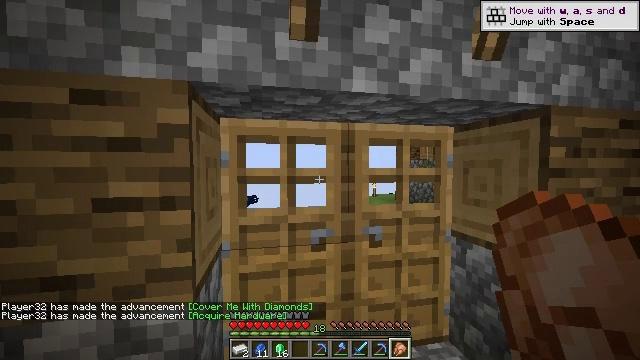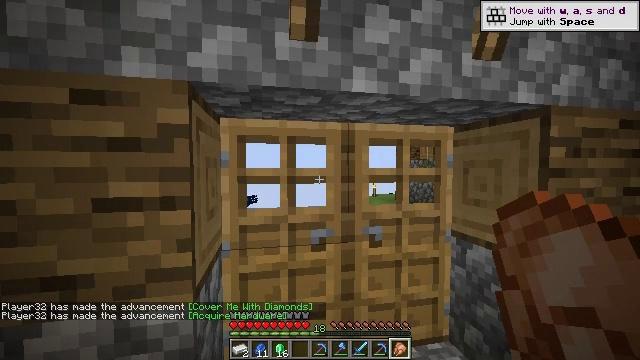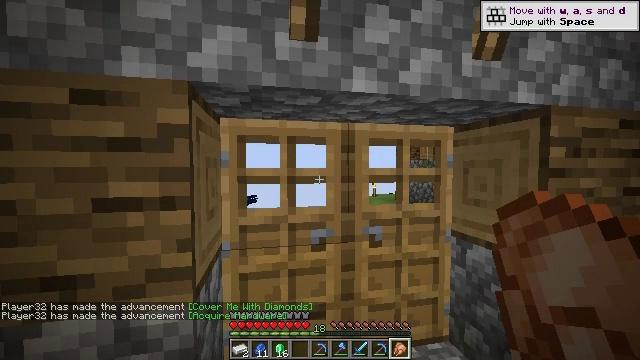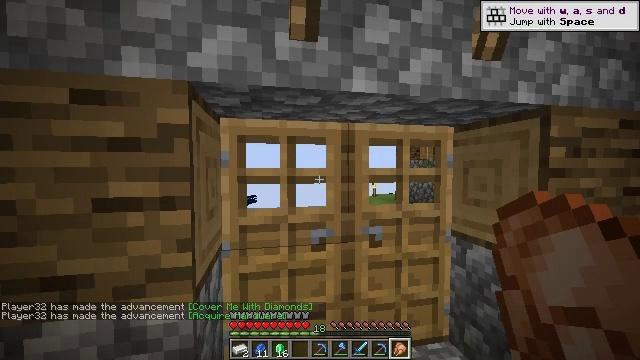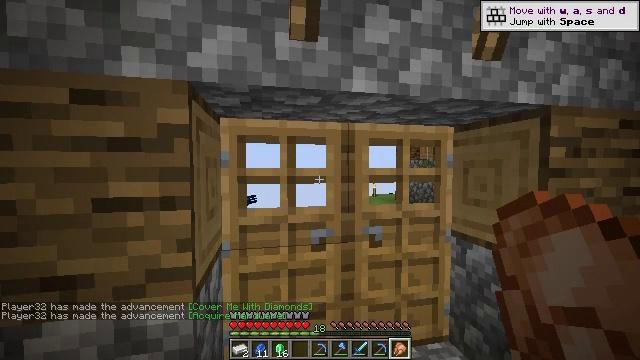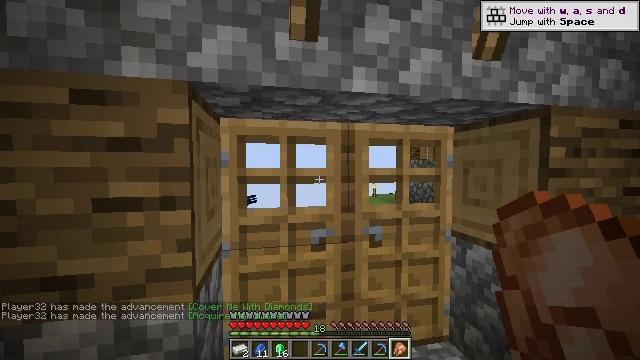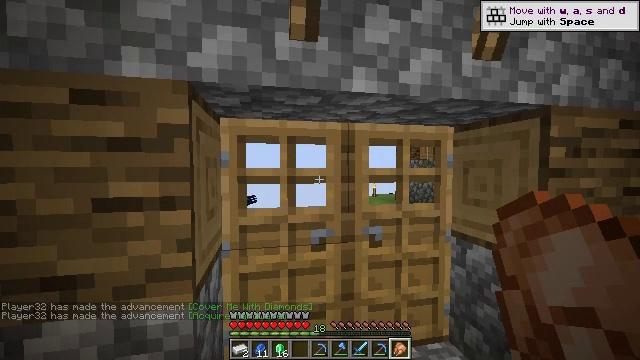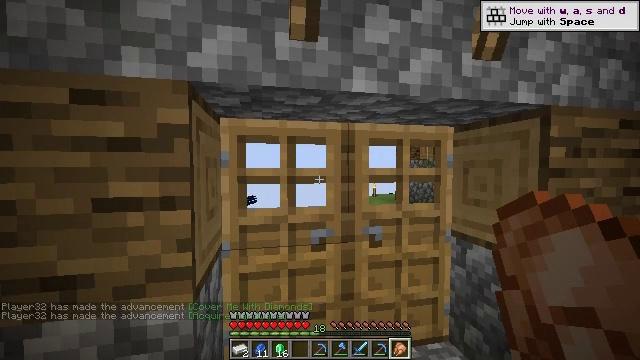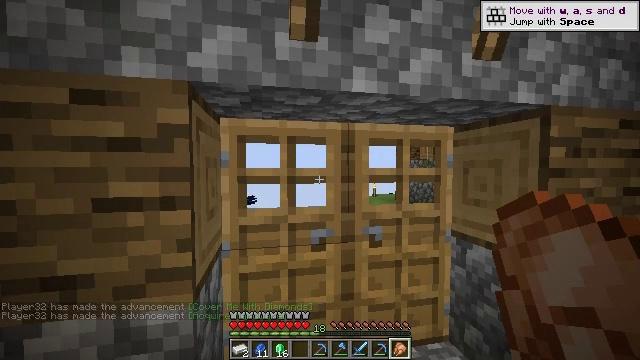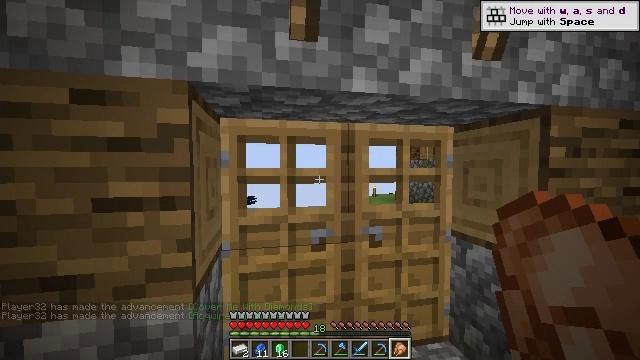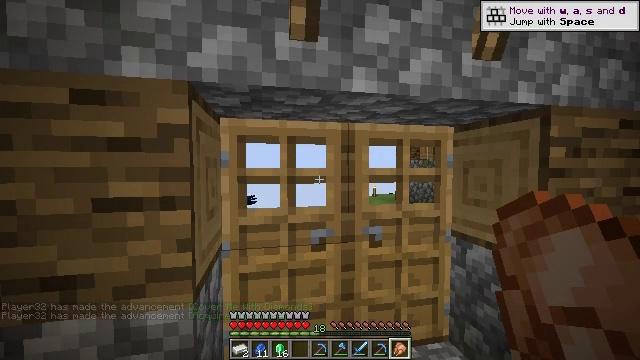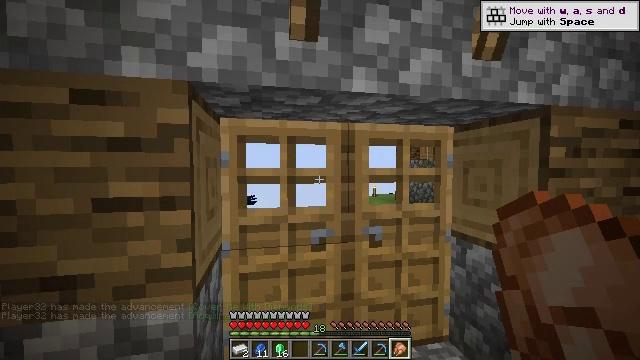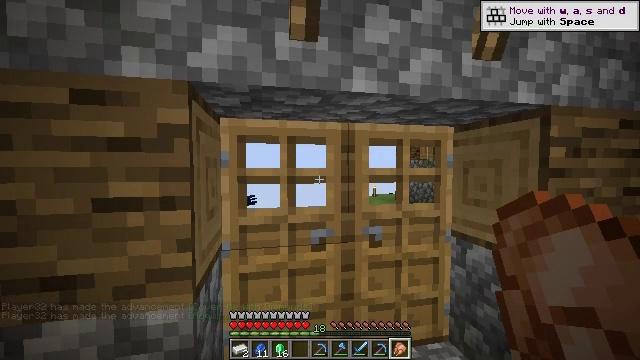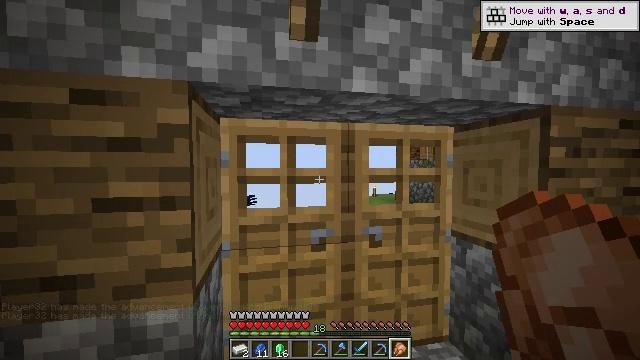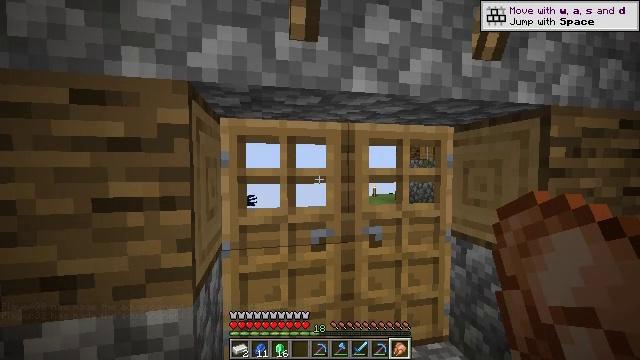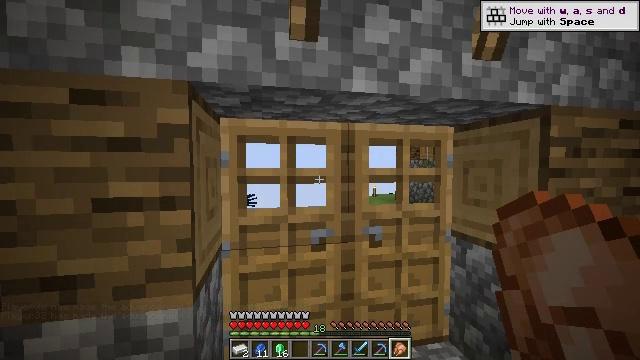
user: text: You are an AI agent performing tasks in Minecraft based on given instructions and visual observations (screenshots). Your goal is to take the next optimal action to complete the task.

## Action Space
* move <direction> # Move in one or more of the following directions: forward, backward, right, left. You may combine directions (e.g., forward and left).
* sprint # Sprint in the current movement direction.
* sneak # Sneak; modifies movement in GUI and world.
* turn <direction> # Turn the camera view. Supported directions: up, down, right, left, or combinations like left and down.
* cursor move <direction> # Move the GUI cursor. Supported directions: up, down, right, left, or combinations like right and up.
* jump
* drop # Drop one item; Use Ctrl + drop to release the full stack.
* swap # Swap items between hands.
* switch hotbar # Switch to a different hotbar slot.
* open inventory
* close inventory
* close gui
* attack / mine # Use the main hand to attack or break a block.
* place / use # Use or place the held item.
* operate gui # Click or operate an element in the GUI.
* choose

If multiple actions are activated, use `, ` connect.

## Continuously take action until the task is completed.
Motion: motion action
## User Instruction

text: Interact with the crafting table to obtain an emerald.
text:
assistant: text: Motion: no_op
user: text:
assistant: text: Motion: no_op
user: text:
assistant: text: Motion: no_op
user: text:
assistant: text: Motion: no_op
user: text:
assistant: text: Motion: no_op
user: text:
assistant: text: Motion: no_op
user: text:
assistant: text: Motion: no_op
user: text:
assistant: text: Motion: no_op
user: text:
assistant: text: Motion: no_op
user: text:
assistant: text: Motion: no_op
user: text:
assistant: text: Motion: no_op
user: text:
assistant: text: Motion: no_op
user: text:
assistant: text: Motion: no_op
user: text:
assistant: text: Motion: no_op
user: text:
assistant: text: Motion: no_op
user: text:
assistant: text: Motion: no_op
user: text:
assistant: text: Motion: no_op
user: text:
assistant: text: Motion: no_op
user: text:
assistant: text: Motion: no_op
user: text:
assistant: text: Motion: no_op
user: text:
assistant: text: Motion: no_op
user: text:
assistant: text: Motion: no_op
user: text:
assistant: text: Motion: no_op
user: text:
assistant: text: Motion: no_op
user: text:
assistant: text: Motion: no_op
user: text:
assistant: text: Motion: no_op
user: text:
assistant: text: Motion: no_op
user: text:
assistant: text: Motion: no_op
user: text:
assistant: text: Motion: no_op
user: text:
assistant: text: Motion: no_op